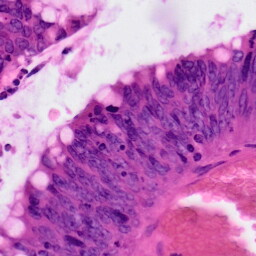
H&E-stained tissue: Colon